Question: :
- - - - 'Foreign key'-
:
- I cannot add entries in the Spreadsheet View in Access. Generally you have some sort of entry like (where there is a * as well as empty row beneath the table you can click in and begin typing)- -
I am creating the table using:
'''
CREATE TABLE ProjectApprovers (
ProjectCode varchar(50) FOREIGN KEY REFERENCES ProjectCodes(ProjectCode),
RACFApprover varchar(50)
);
'''
The reason I am confused is that it does not appear to be a SQL permissions problem because I can run the following code in Access:
'''
INSERT INTO ProjectApprovers (ProjectCode,RACFApprover) VALUES ('ValidProjectCode','test123');
'''
It seems these restrictions are only limited to the spreadsheet view. Additionally, identical syntax is used to create other tables which do not have this problem.
I am using <URL> to link my database tables.
Is something like this a permission problem? I have never referenced this problem table with permissions.
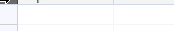
Answer: If Access doesn't recognize a primary key in the linked table, it will present the table as read-only in Datasheet View.
Fix this by adding a primary key in SQL Server. Then recreate the link in Access so it can notice the changed table structure.